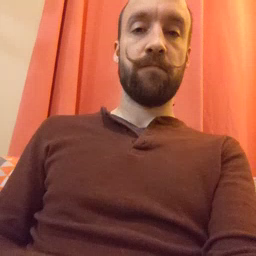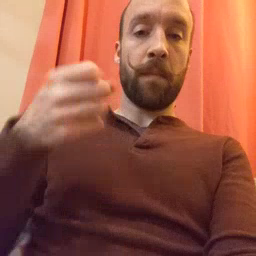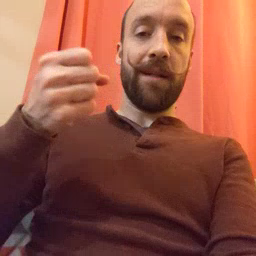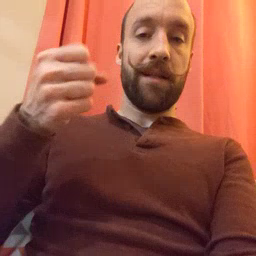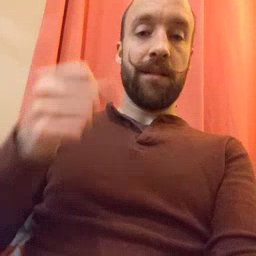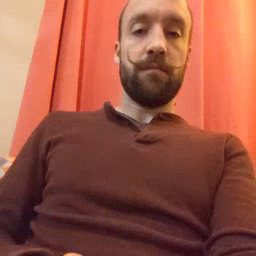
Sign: milk